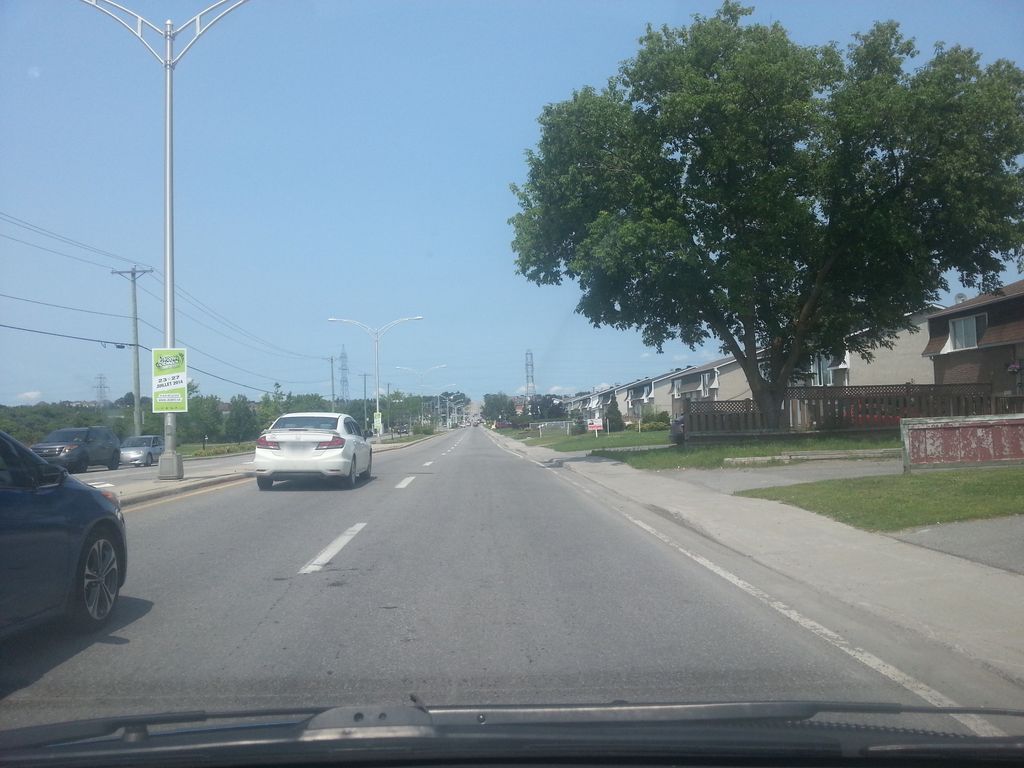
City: ottawa-gatineau